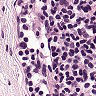
Metastatic tissue present: no